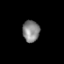
Tissue: prostate
Cell type: Fibroblasts
Senescence score: 0.7413
Nuclear area (px): 356
Mean DAPI intensity: 135.368